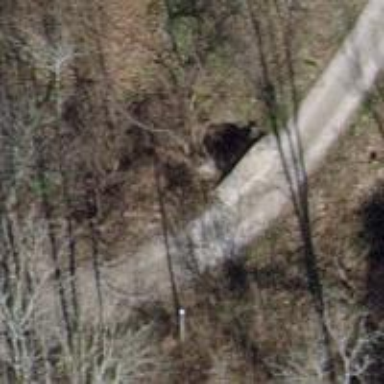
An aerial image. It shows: Culvert tunnel.